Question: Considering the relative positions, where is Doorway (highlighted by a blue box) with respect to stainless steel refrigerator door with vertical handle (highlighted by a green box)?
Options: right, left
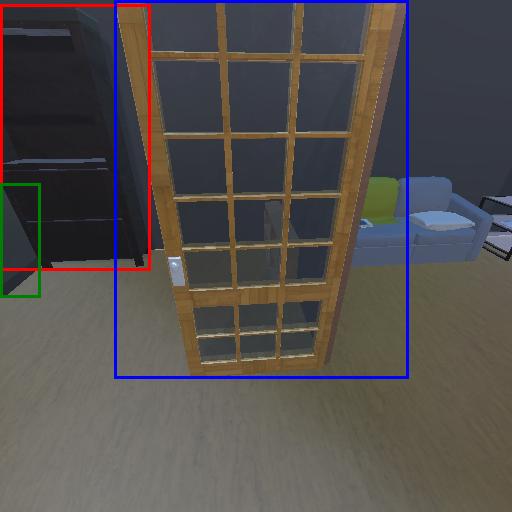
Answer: right